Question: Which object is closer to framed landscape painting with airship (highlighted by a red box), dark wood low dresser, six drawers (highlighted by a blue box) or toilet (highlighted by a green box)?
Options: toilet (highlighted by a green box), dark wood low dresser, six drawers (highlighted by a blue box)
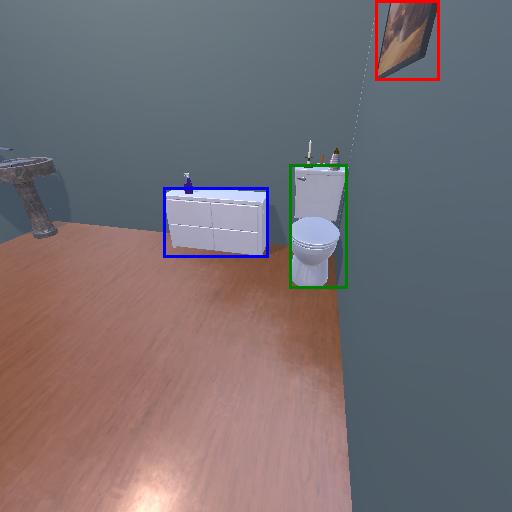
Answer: toilet (highlighted by a green box)